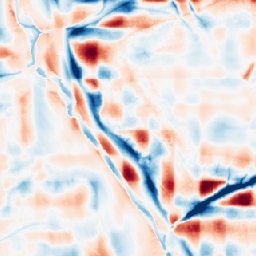
Category: wavelet
Decomposition family: wavelet_reverse_biorthogonal
Decomposition parameters: wavelet: rbio1.3
level: 5
Upsampling method: nearest
Upsampling parameters: scale: 8
Upsampling scale: 8